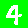
Digit: 4